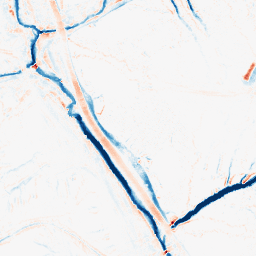
Category: morphological
Decomposition family: tophat_combined
Decomposition parameters: size: 5
Upsampling method: cubic_catmull_rom
Upsampling parameters: scale: 2
Upsampling scale: 2